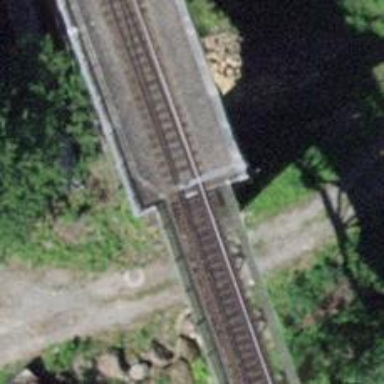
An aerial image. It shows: Bridge with electrified railway tracks featuring contact line.